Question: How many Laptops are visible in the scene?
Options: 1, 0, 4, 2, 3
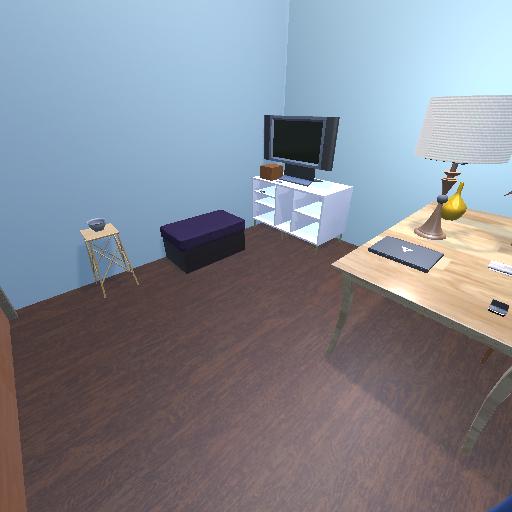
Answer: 1